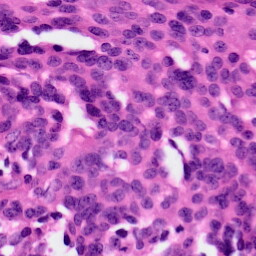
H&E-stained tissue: Ovarian